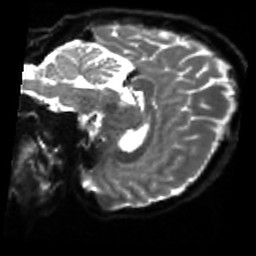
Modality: sbref
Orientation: sagittal
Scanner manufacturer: siemens
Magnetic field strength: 3 T
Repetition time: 4 s
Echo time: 0.0594 s